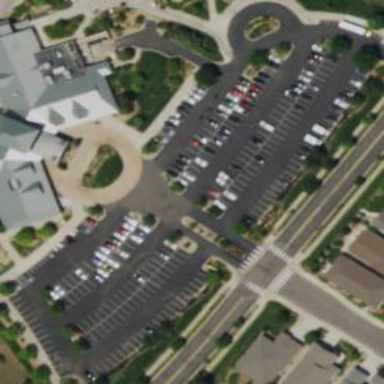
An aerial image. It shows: Parking area with surface.